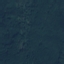
Land use / land cover: Forest